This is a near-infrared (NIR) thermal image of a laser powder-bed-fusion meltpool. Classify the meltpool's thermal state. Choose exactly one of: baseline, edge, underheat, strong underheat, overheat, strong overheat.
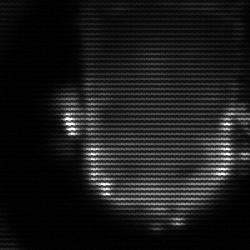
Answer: baseline